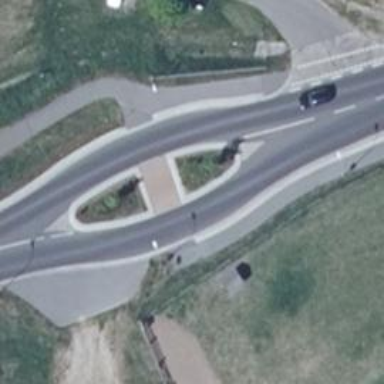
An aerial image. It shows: Traffic calming island.